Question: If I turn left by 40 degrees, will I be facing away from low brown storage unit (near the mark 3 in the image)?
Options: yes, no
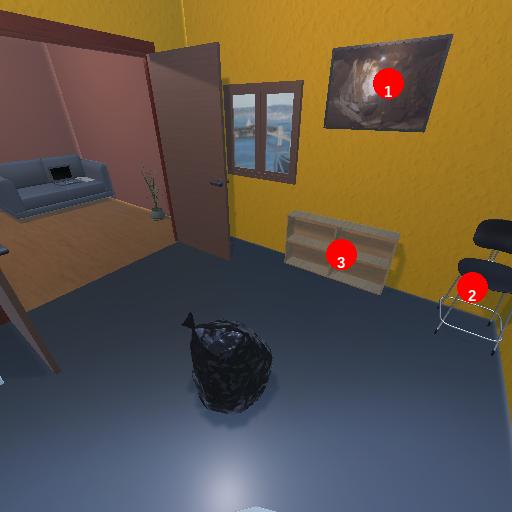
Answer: yes